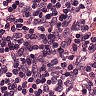
Metastatic tissue present: no